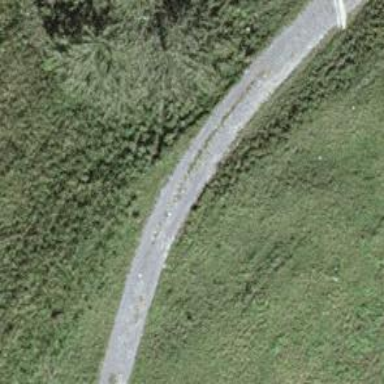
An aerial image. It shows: Gravel track with Grade 3 quality.